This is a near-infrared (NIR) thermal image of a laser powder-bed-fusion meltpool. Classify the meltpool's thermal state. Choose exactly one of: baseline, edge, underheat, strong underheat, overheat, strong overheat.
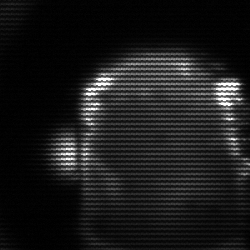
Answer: baseline